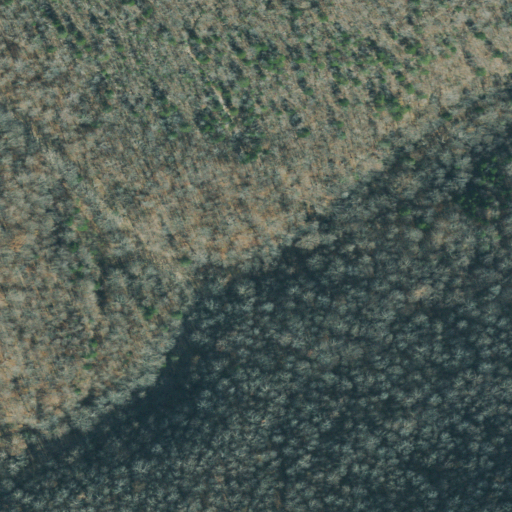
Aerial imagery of valley in Tennessee named Horse Cove containing deciduous forest and shrub